Question: I have a registry key location that appears as the following:

I'm looking for C# code that will allow me to enumerate all REG_SZ values in HKEY_LOCAL_MACHINE\SOFTWARE\Test\Windows Update\Exceptions so that I can add them to a list. I have found examples of how to read a specific value (the RegistryKey.GetValue method) when you know the explicit path, but in this case I will need to read in all values under the "Exceptions" key without knowing what the value names will be.
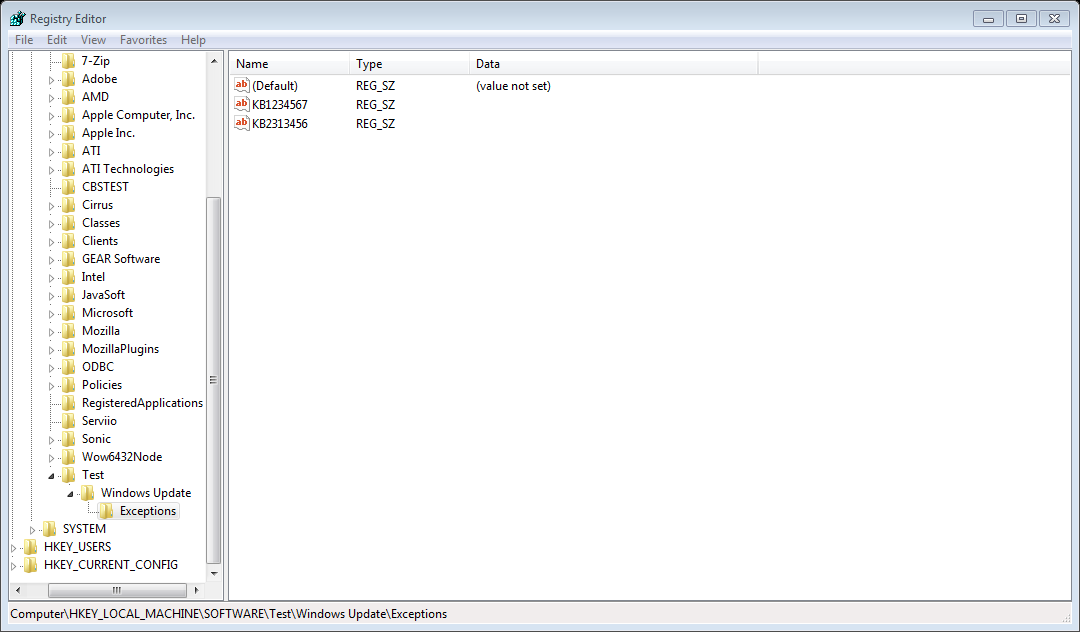
Answer: <URL> to get each's value. For example:
'''
foreach(valueName in exceptions.GetValueNames())
myList.Add(String.Format("{0} is {1}", valueName, exceptions.GetValue(valueName)));
'''